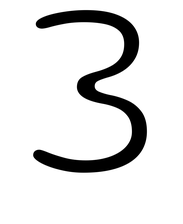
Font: Gluten_ExtraLight